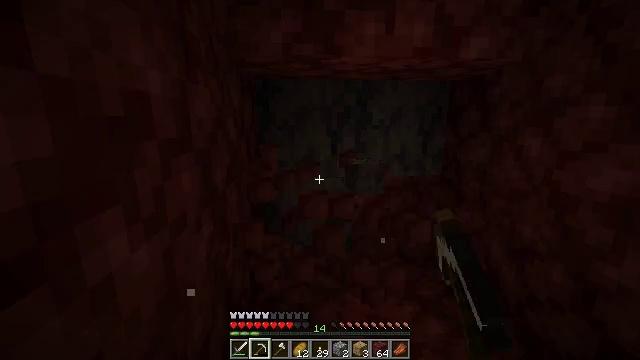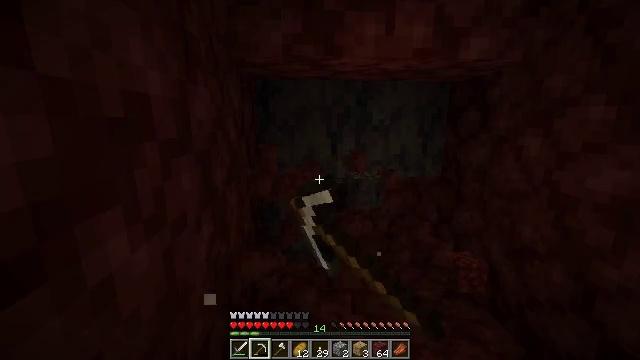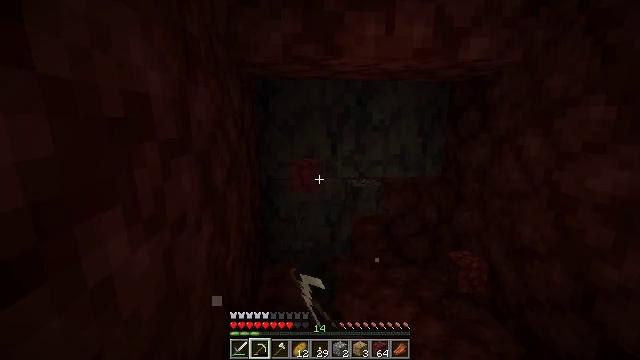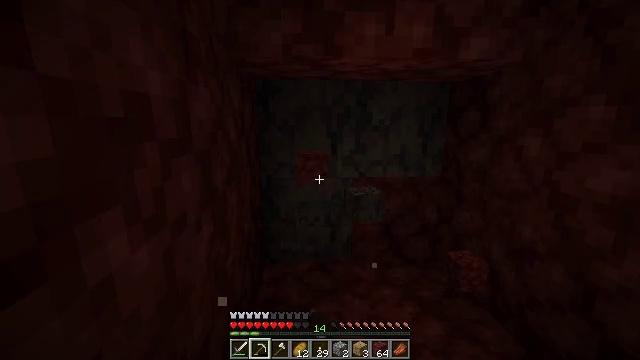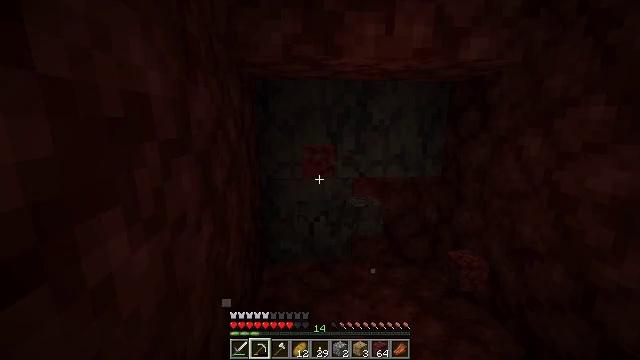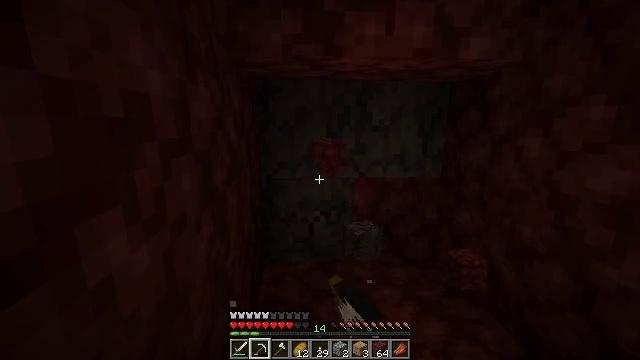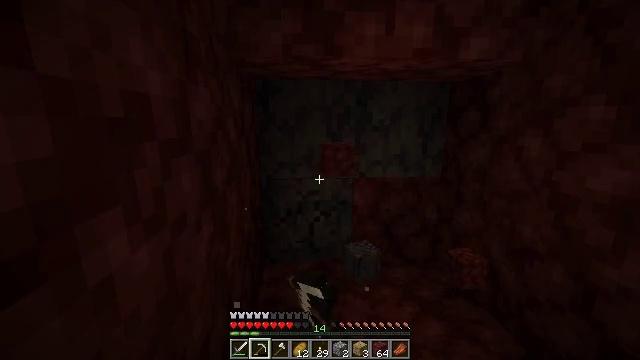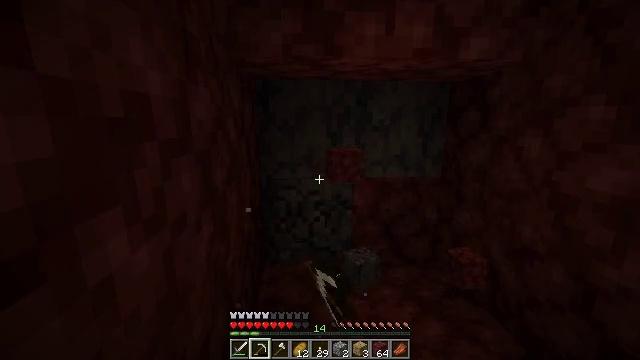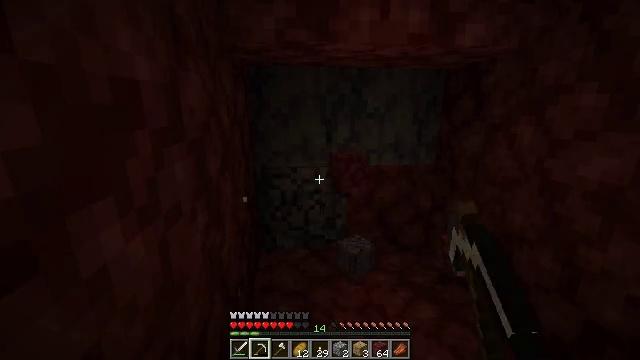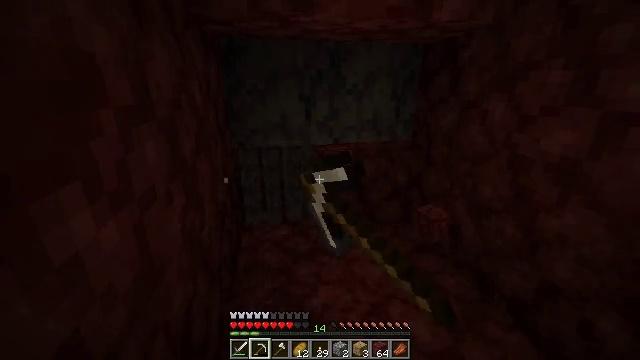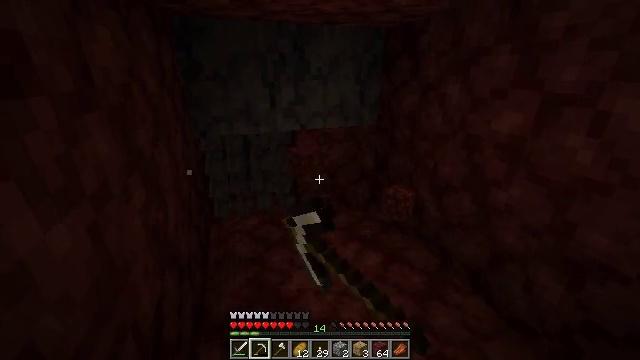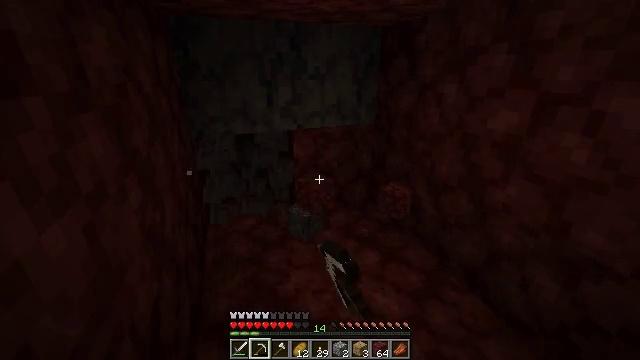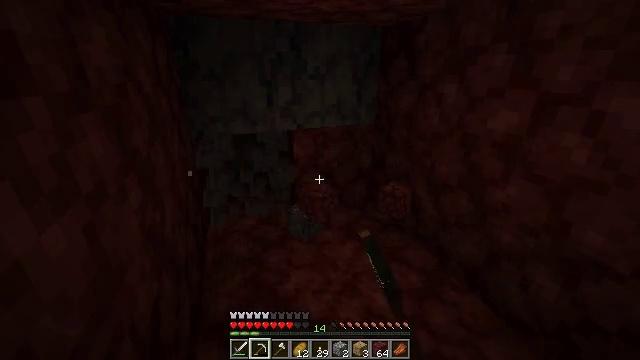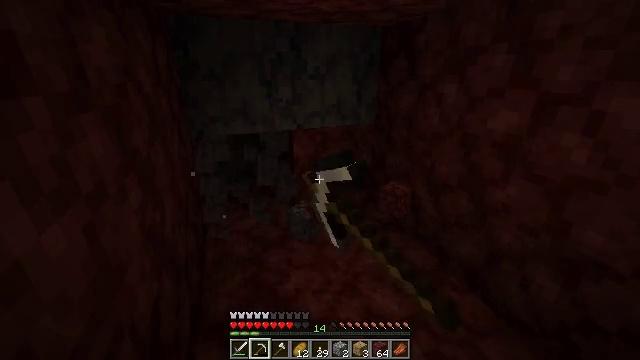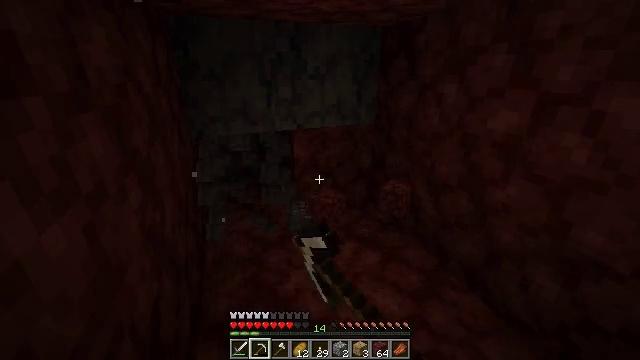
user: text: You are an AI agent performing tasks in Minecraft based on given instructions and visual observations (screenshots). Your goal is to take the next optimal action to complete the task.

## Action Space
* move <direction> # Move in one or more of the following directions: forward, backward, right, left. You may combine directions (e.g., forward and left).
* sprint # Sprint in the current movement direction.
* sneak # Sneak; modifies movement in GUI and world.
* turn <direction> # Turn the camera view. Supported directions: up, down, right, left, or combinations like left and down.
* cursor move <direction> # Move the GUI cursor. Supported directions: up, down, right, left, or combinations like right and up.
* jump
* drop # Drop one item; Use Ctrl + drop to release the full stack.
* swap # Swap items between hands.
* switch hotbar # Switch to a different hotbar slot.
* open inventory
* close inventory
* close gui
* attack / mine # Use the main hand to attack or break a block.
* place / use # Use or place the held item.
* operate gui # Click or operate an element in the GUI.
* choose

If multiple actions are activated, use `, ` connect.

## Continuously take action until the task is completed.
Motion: motion action
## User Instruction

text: Gather basalt from the ground.
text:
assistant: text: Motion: attack / mine
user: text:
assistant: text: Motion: attack / mine
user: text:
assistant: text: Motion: attack / mine
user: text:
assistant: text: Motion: attack / mine
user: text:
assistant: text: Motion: attack / mine
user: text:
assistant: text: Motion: attack / mine
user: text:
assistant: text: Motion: attack / mine
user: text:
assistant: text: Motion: turn right and down, attack / mine
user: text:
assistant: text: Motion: turn right and down, attack / mine
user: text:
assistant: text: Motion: turn right and down, attack / mine
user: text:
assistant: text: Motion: attack / mine
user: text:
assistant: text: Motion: attack / mine
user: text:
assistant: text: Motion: attack / mine
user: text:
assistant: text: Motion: attack / mine
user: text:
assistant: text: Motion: attack / mine